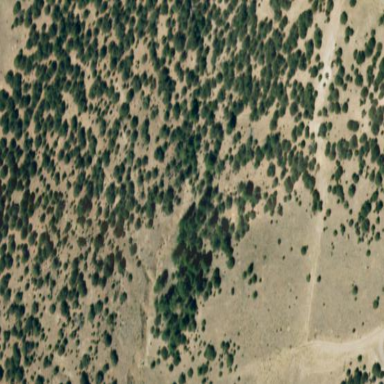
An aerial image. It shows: Scrub area with evergreen needle-leaved trees.